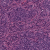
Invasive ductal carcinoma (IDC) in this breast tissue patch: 1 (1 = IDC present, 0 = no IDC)